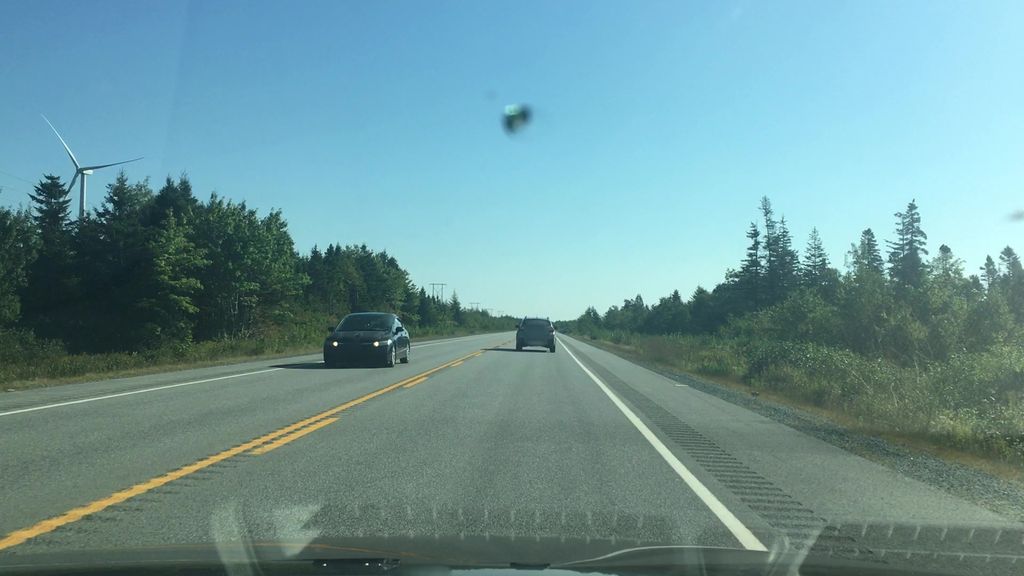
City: halifax